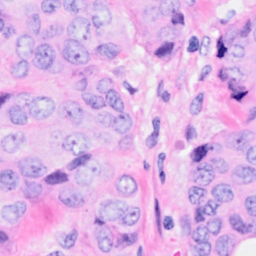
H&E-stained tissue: Breast